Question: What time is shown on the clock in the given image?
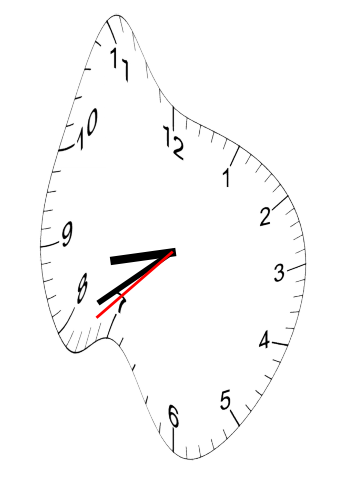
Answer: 08:39:38